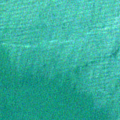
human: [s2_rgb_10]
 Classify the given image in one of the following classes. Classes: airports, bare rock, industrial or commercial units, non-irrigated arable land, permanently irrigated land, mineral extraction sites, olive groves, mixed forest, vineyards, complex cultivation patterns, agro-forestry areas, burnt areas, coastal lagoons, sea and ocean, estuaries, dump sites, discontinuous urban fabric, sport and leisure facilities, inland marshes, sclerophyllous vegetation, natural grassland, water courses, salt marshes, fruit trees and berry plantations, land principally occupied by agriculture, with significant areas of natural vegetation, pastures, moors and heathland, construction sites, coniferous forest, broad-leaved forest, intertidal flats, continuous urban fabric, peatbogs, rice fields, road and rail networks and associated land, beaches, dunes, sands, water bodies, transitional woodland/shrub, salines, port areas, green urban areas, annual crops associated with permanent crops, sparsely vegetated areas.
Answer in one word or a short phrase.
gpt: sea and ocean